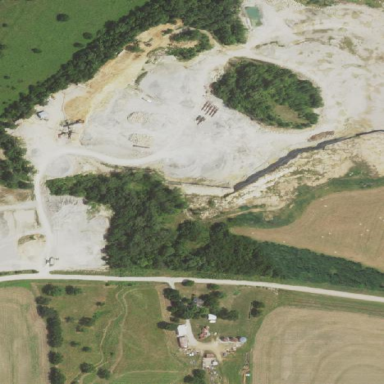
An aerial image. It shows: Quarry used for mining aggregate resources.